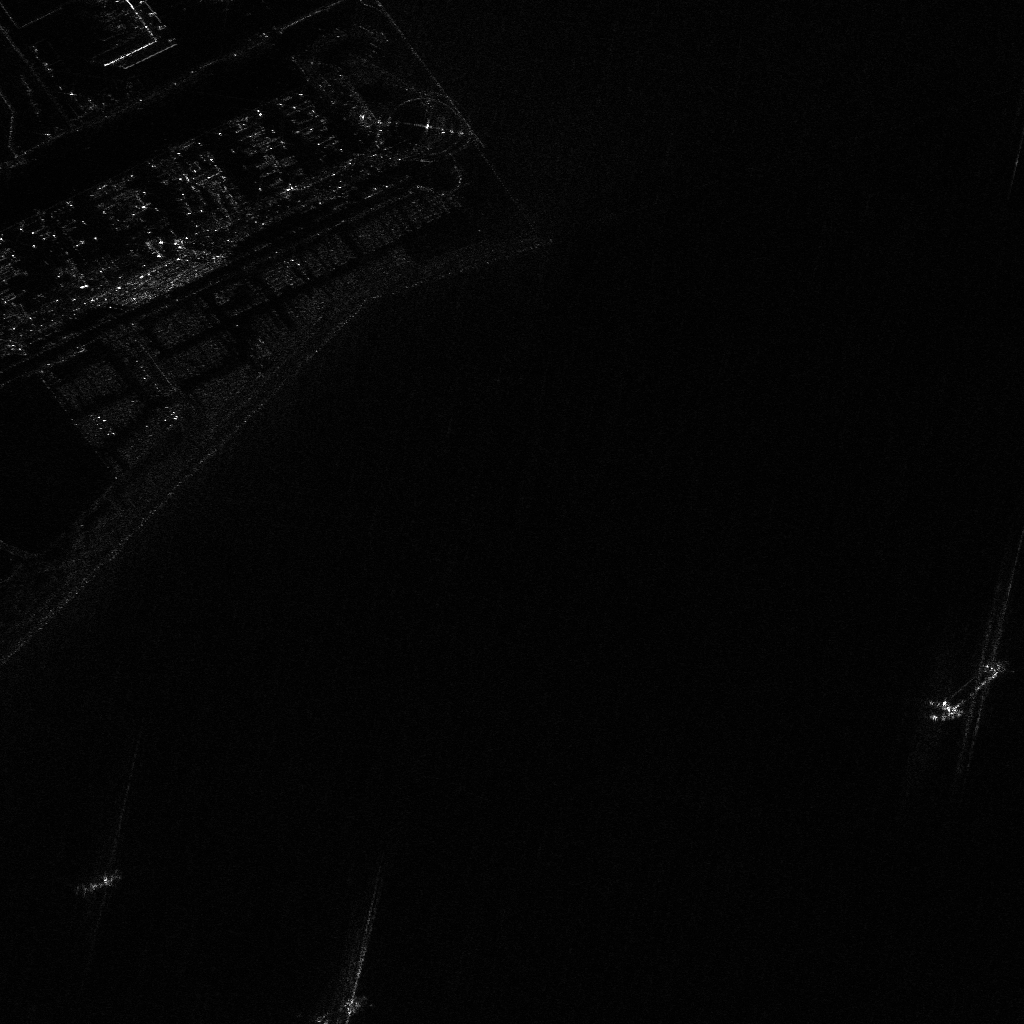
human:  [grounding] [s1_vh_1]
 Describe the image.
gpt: In the satellite image, there is  <ref>1 small dredger </ref> <box>[[31, 95, 33, 102, 55]]</box> located at bottom,  <ref>1 small dredger </ref> <box>[[93, 63, 95, 70, 56]]</box> located at right,  <ref>1 medium container </ref> <box>[[9, 82, 11, 88, 55]]</box> located at bottom left.